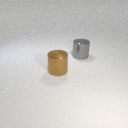
large gray metal cylinder behind large brown metal cylinder